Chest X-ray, PA view. Patient: 45 years old, sex M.
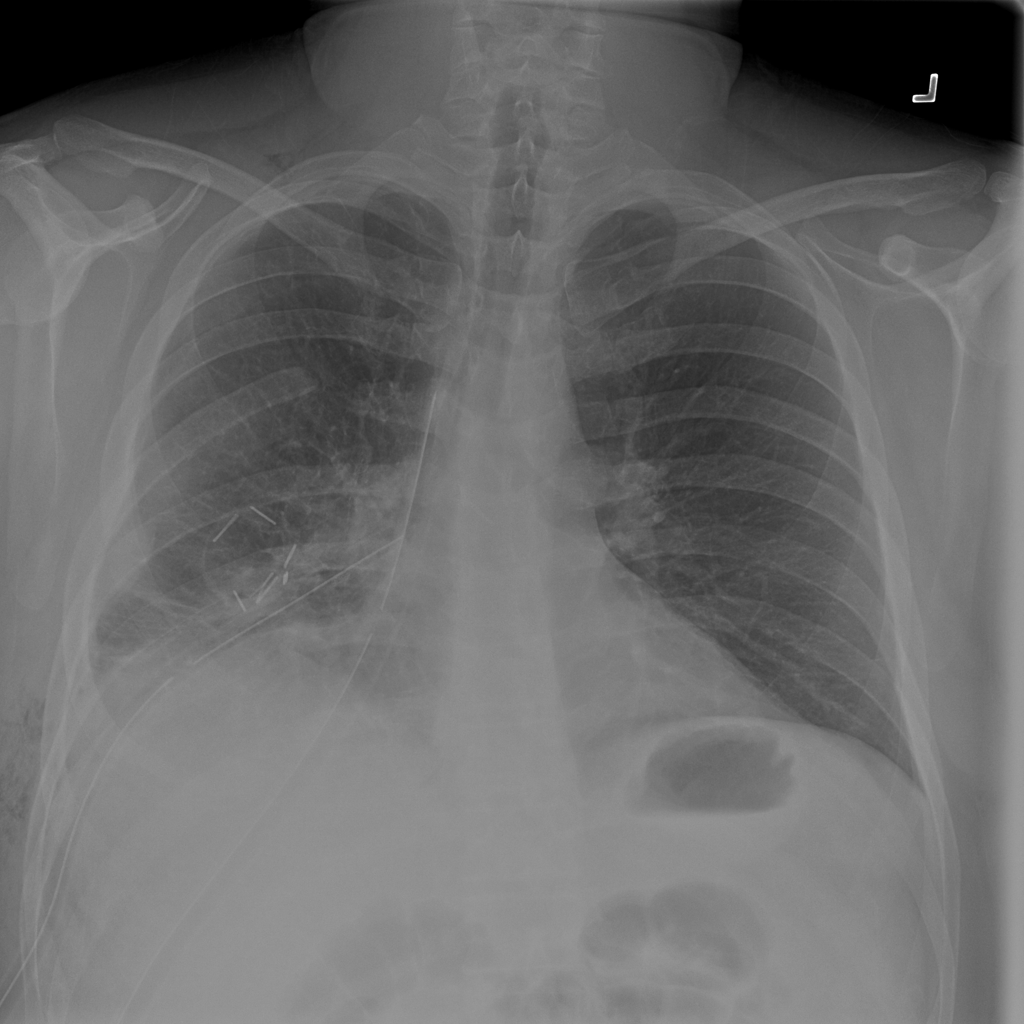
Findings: Emphysema